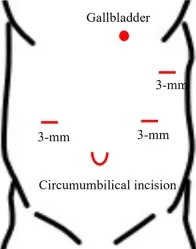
Schema of port placement and anastomosis. (A) A 5 mm balloon port for the laparoscope and three 3 mm trocars for the working port were placed at the umbilicus, right and left flanks, and left upper abdomen, respectively.
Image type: pathology (immunostaining)